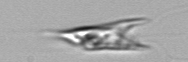
Label: Chrysochromulina_lanceolata